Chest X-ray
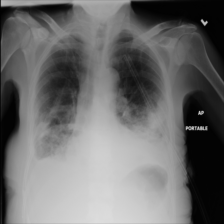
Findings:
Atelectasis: negative
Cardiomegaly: negative
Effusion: negative
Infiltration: positive
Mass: positive
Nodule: negative
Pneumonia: negative
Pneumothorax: negative
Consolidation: positive
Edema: negative
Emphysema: negative
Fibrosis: negative
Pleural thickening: negative
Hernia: negative